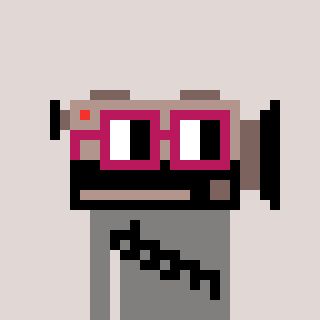
a pixel art character with square dark red glasses, a camcorder-shaped head and a bluegrey-colored body on a warm background